Field crop: maize
Growth stage: 2
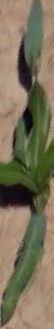
Species: maize